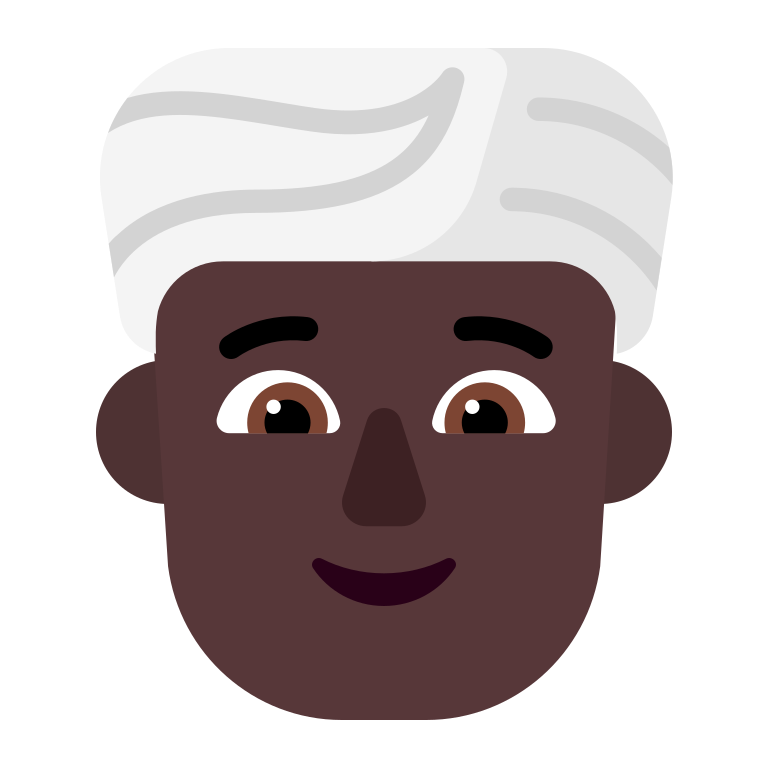
person wearing turban flat dark